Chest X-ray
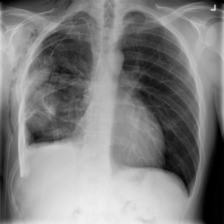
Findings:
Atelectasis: negative
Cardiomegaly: negative
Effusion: negative
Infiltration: negative
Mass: negative
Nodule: negative
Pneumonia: negative
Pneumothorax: negative
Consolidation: negative
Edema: negative
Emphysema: positive
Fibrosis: negative
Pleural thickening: negative
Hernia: negative